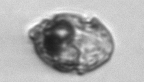
Label: Proterythropsis